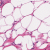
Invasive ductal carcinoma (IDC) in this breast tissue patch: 0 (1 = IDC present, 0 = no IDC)